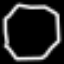
Label: octagon